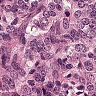
Metastatic tissue present: yes